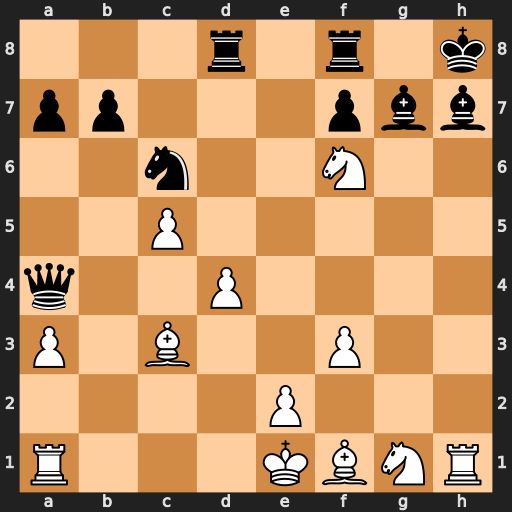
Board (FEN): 3r1r1k/pp3pbb/2n2N2/2P5/q2P4/P1B2P2/4P3/R3KBNR
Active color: w
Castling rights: KQ
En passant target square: -
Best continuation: Rxh7#